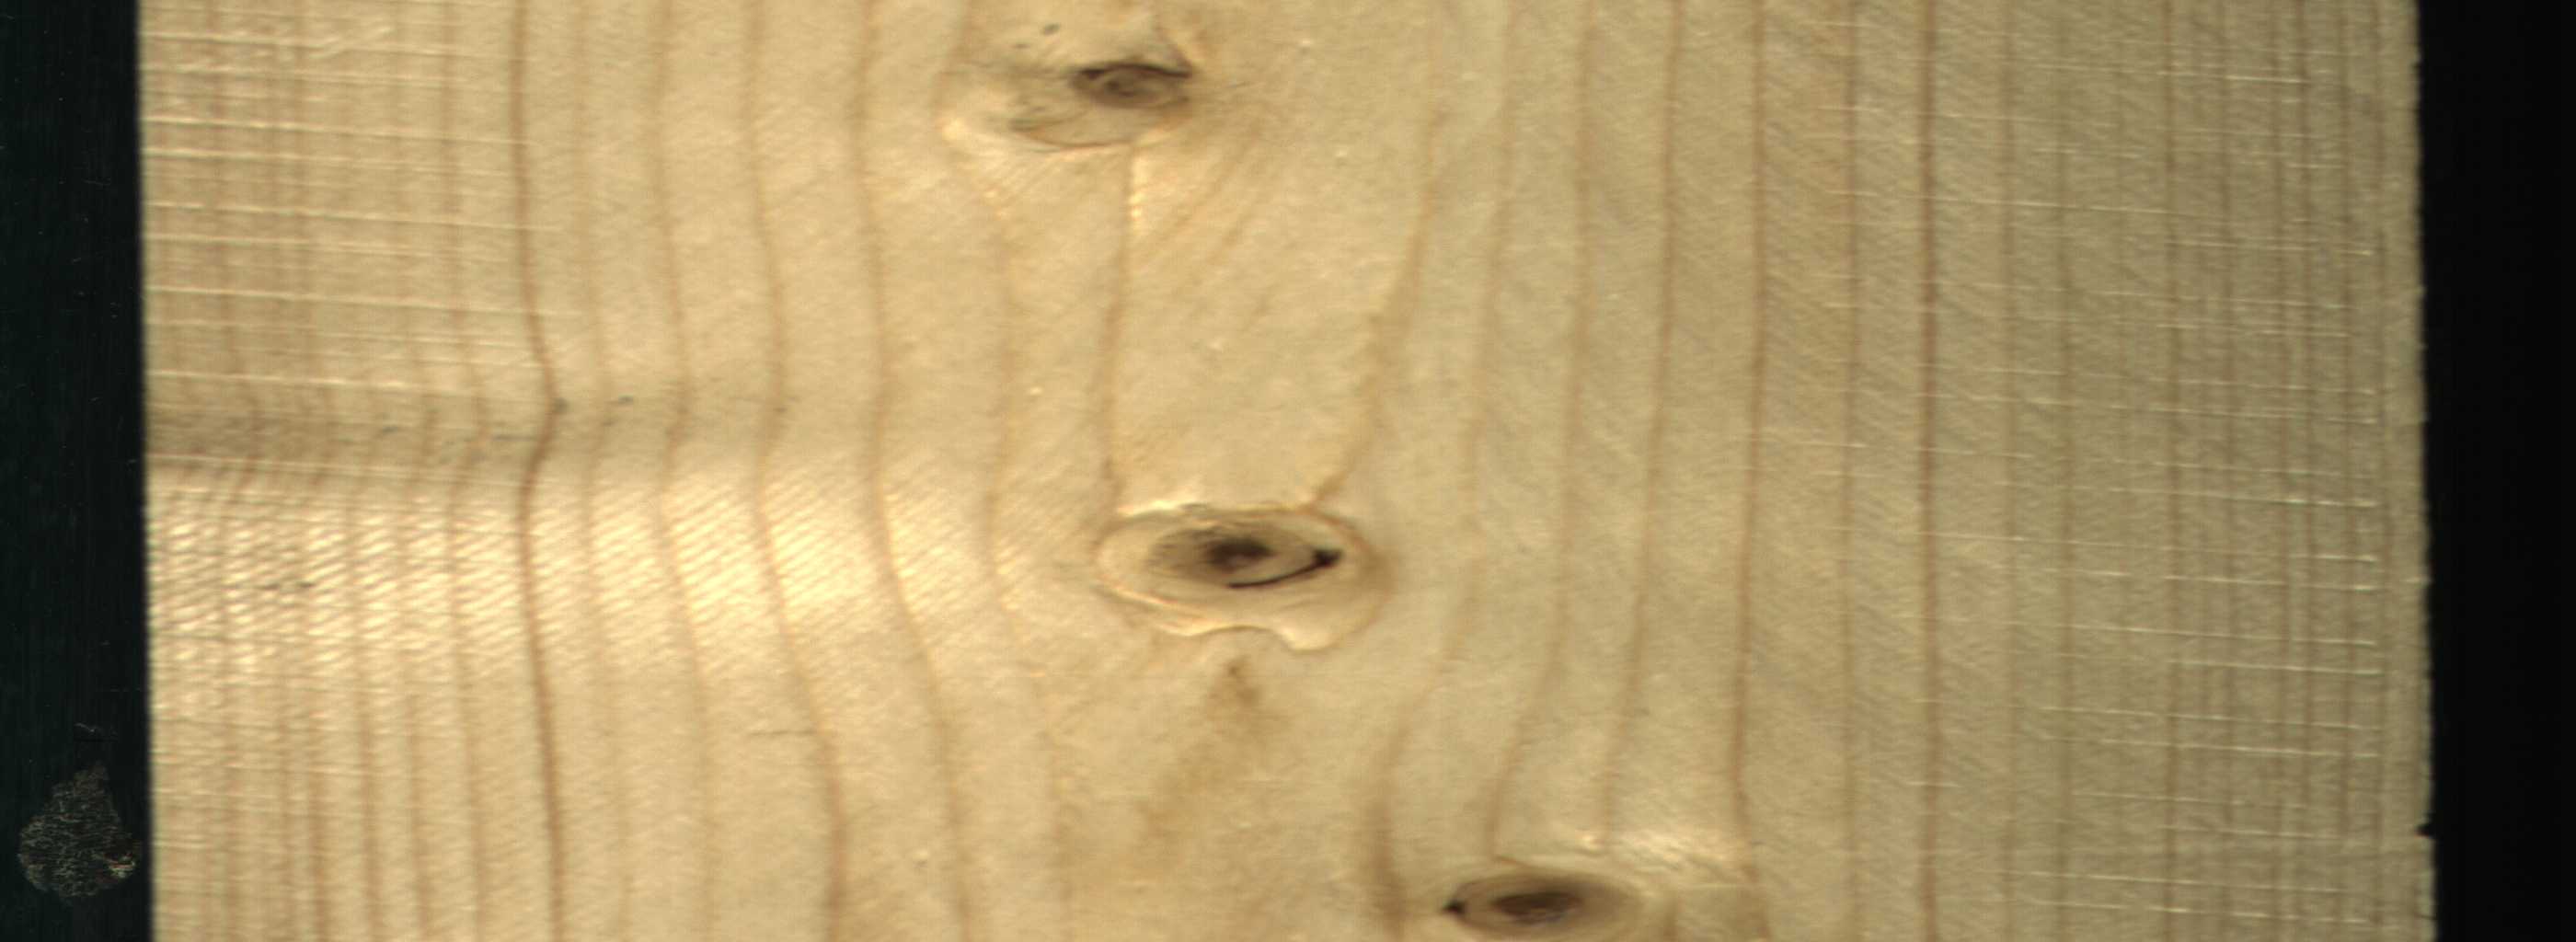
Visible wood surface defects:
Dead_Knot
Live_Knot
Live_Knot
Live_Knot